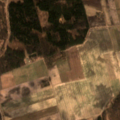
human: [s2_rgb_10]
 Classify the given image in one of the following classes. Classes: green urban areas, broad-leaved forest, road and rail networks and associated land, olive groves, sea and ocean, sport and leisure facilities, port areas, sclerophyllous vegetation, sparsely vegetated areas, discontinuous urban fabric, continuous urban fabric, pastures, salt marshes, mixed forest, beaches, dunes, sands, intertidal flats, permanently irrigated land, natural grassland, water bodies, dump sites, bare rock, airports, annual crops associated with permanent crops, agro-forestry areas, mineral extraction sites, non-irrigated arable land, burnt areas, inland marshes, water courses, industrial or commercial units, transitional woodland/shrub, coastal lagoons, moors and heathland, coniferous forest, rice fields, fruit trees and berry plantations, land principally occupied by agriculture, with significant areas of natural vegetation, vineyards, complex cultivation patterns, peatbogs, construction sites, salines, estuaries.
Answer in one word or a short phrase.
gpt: non-irrigated arable land, coniferous forest, mixed forest, transitional woodland/shrub